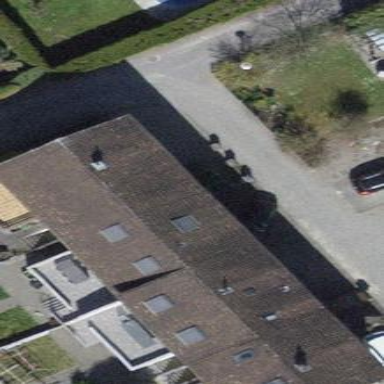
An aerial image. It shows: Terrace building.